Interaction volume radius: 5 \u00c5
Interaction volume height: 15 \u00c5
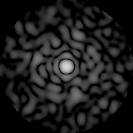
Disorder parameter: 0.8621